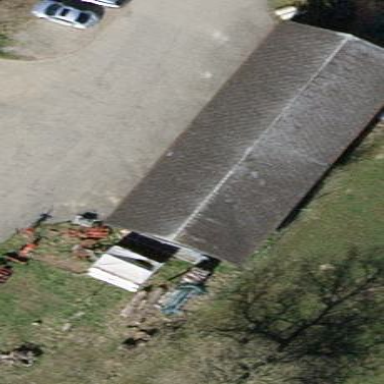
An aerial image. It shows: Shed with gabled roof.